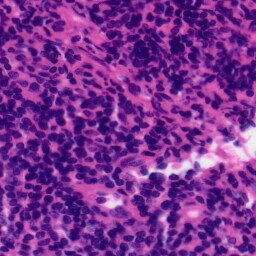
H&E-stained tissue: Tonsil